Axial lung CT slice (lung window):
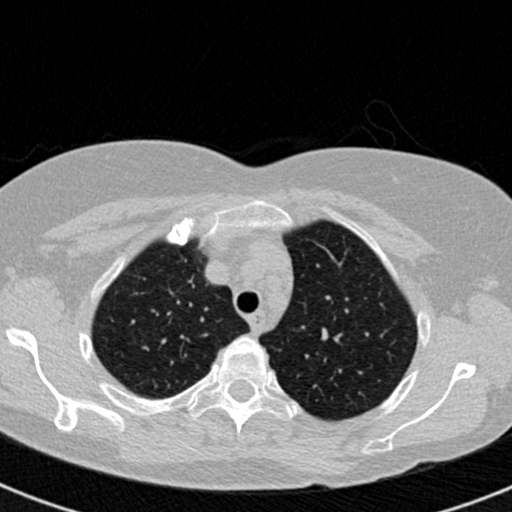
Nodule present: no